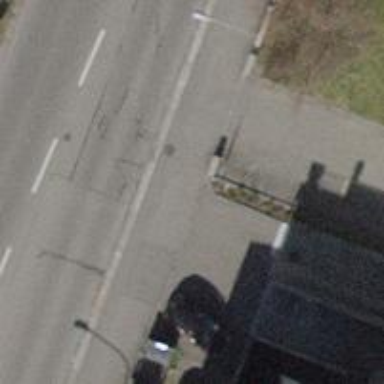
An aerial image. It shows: Unmarked crossing with traffic calming table on the road.